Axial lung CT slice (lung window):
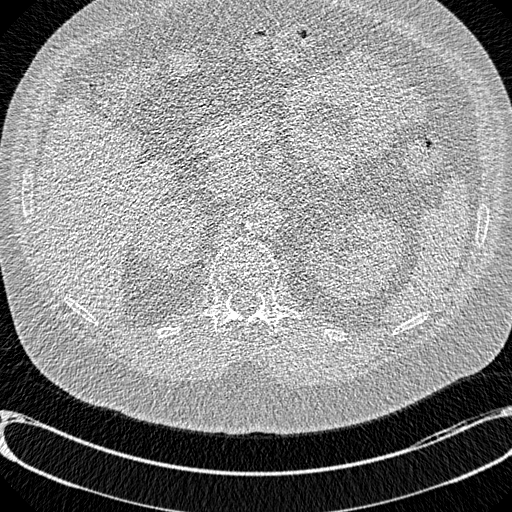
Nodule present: no